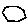
Label: hexagon